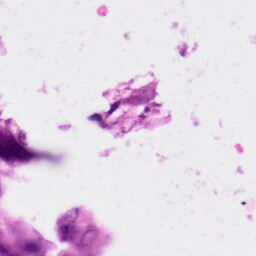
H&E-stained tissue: Skin